Interaction volume radius: 5 \u00c5
Interaction volume height: 25 \u00c5
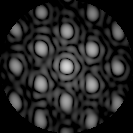
Disorder parameter: 0.1925